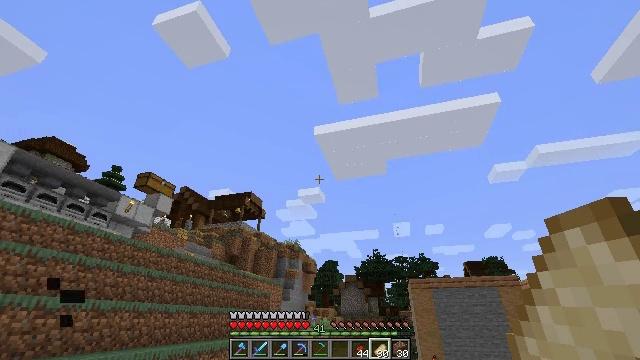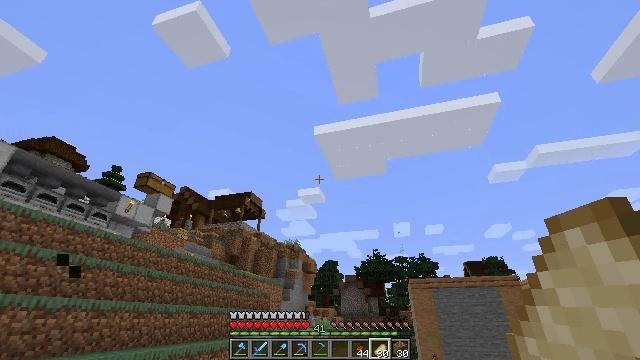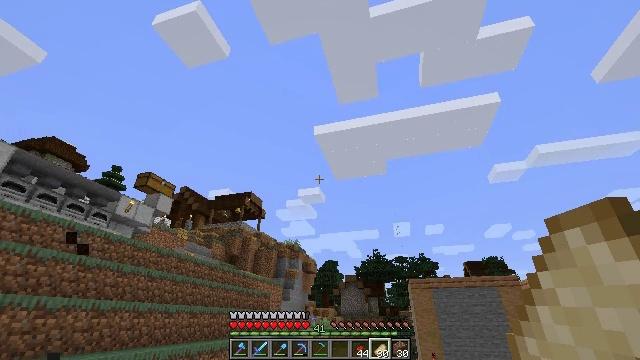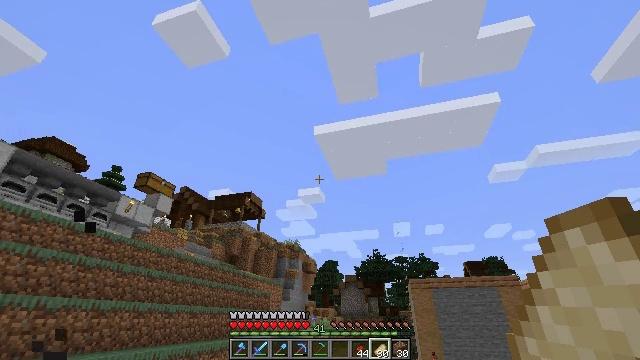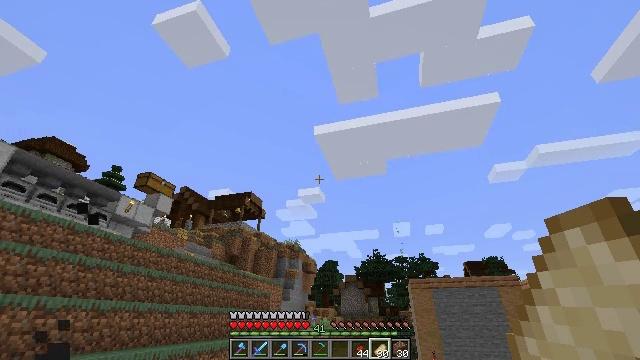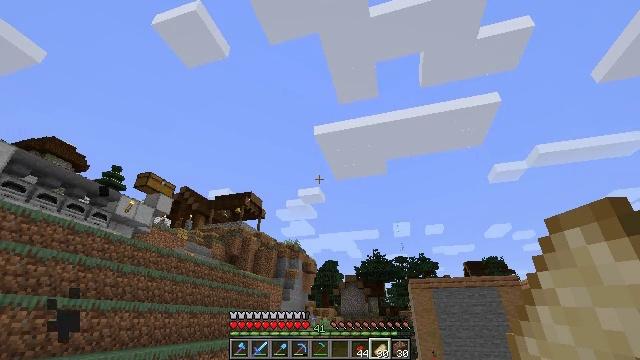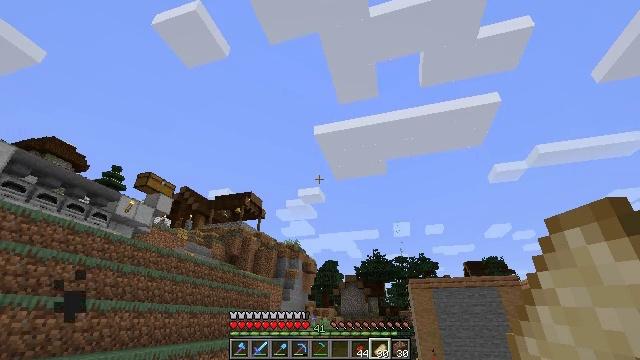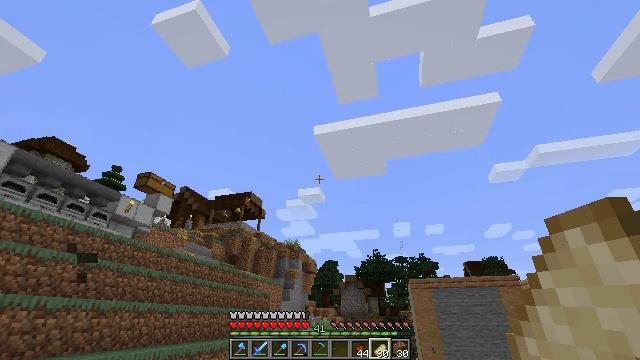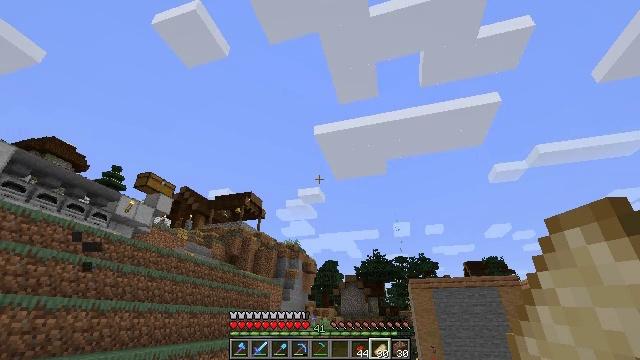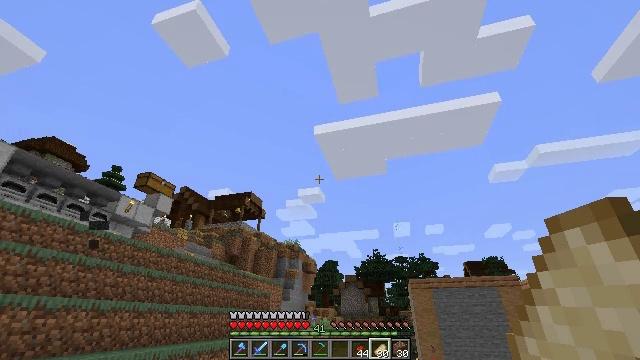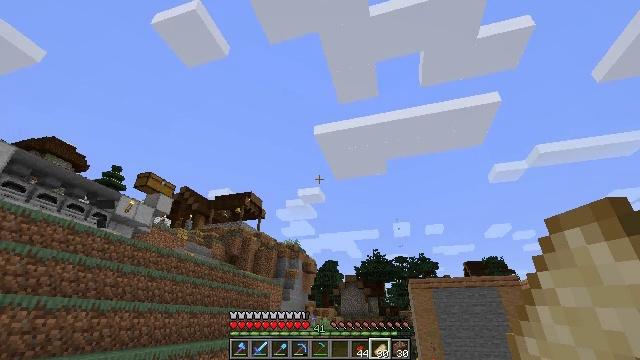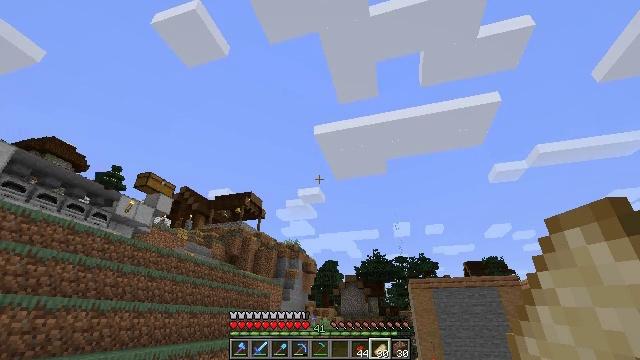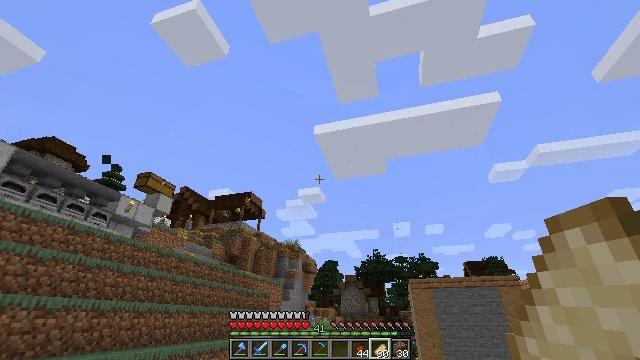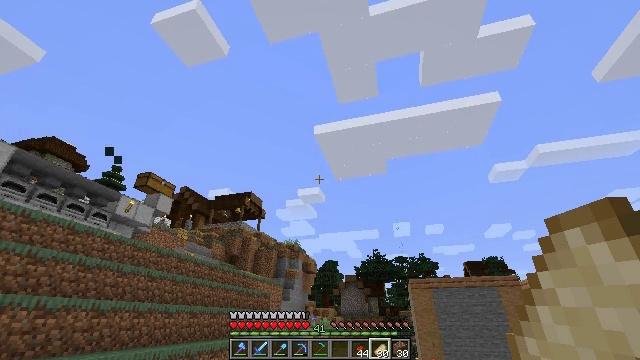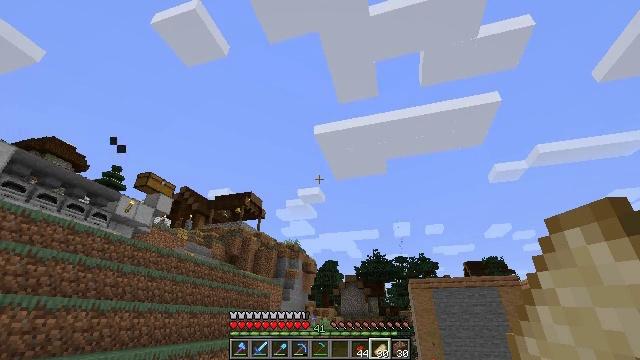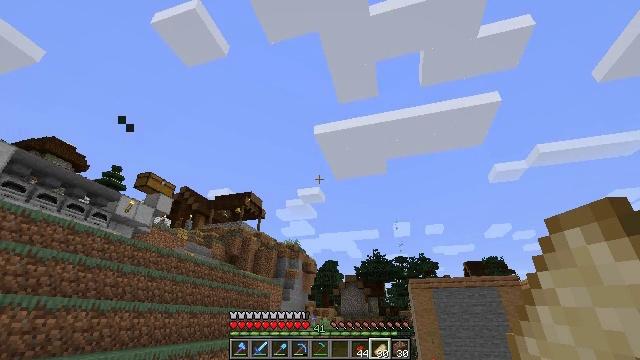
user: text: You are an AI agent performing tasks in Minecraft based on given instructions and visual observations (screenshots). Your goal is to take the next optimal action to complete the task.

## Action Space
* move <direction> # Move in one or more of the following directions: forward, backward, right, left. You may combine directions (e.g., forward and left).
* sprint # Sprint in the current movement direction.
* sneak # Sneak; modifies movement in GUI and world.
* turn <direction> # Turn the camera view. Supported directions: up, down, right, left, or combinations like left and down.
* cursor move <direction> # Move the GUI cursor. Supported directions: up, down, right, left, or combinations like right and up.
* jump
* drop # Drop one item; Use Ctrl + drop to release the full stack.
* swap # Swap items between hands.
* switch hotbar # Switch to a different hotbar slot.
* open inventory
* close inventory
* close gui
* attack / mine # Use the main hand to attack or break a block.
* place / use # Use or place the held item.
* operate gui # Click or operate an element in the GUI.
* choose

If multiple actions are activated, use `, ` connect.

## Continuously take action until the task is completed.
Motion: motion action
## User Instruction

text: Form a dried kelp block with dried kelp at the crafting table.
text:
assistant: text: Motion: use / place
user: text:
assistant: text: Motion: use / place
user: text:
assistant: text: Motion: use / place
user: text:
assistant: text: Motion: use / place
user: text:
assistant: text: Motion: use / place
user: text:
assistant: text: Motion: use / place
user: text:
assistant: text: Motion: use / place
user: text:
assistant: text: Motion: use / place
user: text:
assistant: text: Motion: use / place
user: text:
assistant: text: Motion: use / place
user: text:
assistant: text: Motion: use / place
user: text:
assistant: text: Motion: use / place
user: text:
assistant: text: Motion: use / place
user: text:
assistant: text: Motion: use / place
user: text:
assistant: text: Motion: use / place
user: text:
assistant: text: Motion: use / place
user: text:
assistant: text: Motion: use / place
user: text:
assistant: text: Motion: use / place
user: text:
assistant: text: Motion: use / place
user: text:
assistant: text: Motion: use / place
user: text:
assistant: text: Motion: use / place
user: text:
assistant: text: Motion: use / place
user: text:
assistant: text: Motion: use / place
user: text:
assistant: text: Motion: use / place
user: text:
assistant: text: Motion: use / place
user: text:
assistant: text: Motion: use / place
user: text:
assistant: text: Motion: use / place
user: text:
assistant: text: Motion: use / place
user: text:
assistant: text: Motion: use / place
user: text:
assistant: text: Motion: use / place